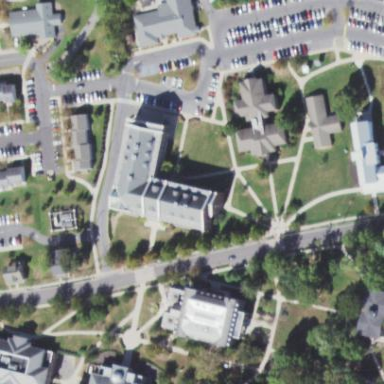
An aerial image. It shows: University building.